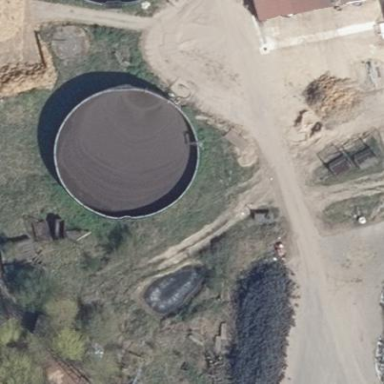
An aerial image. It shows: Storage tank with man-made structure.